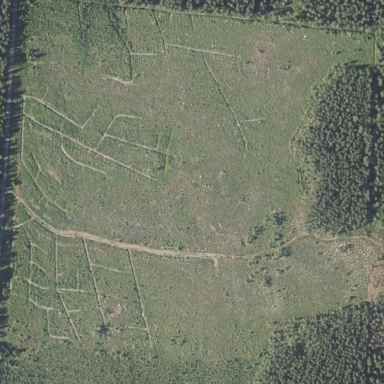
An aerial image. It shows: Clearcut area with scrub vegetation dominated by needle-leaved trees.